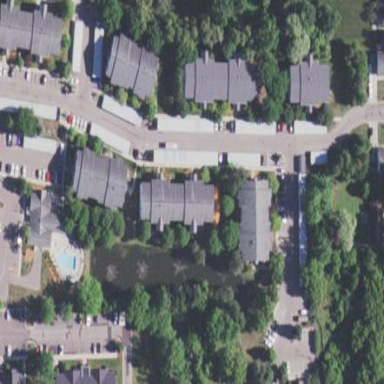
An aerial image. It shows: Residential area with apartments.